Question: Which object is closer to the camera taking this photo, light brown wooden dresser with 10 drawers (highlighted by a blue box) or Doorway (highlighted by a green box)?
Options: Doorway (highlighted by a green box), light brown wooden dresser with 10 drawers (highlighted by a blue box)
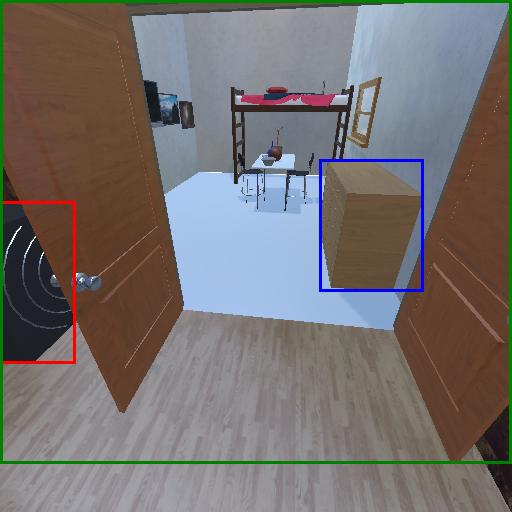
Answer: Doorway (highlighted by a green box)